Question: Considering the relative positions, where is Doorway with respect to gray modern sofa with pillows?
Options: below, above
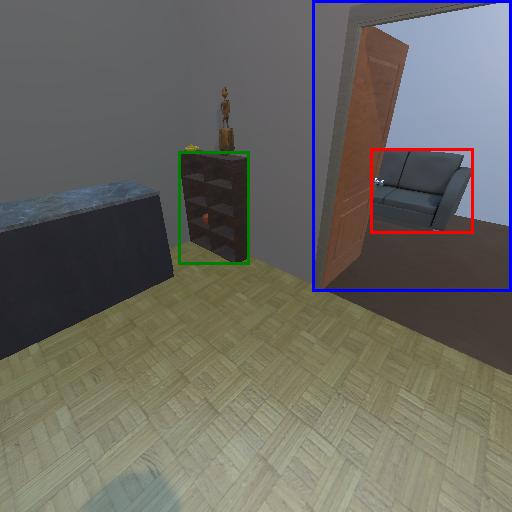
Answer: below